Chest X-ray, AP view. Patient: 53 years old, sex M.
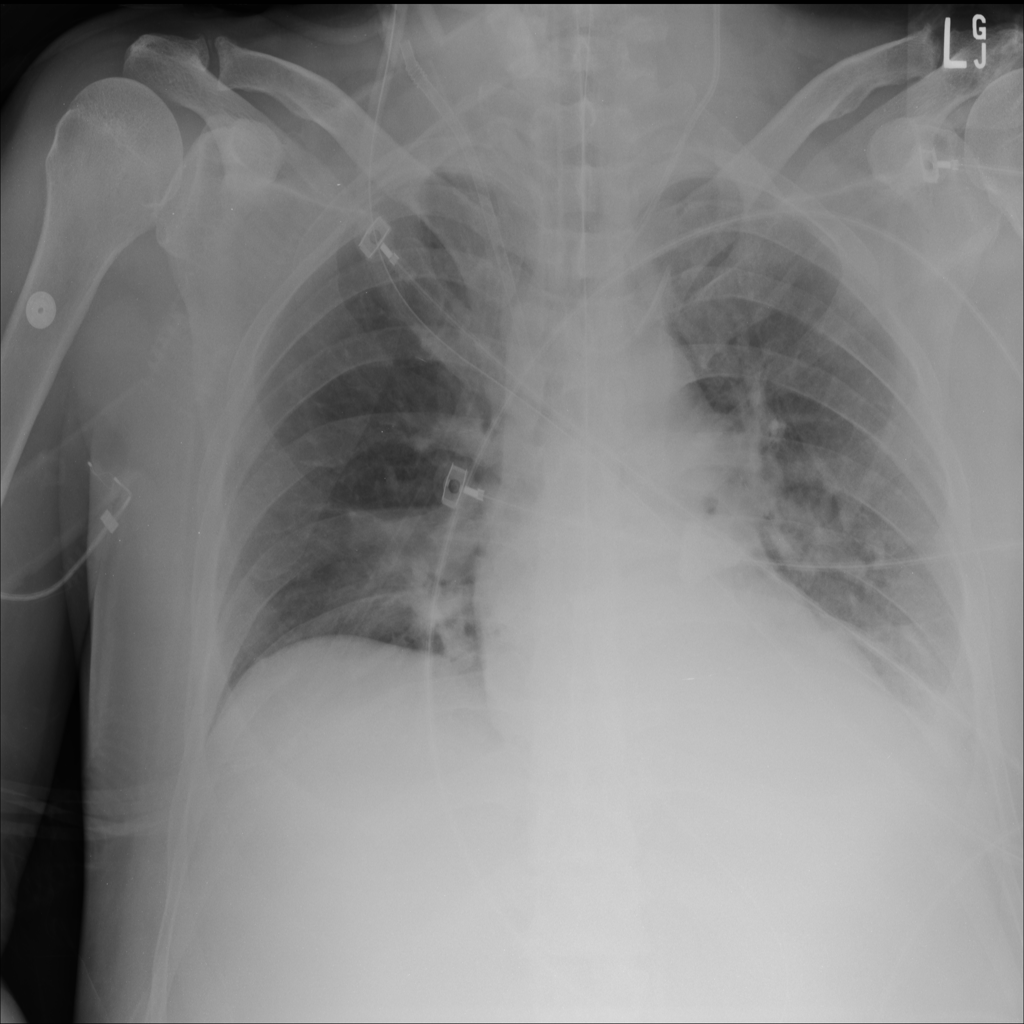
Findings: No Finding